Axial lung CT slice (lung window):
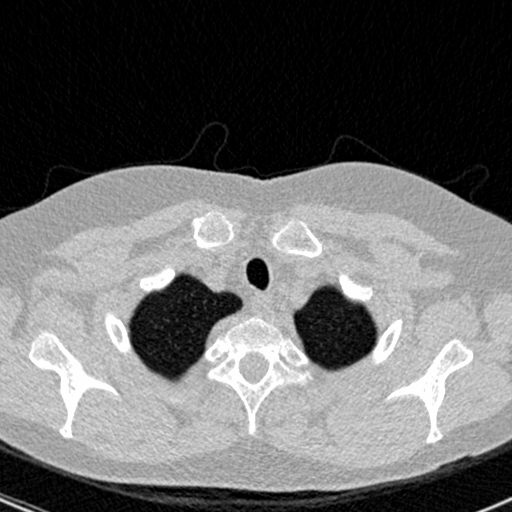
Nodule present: no